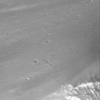
Label: not_dusty